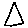
Label: triangle